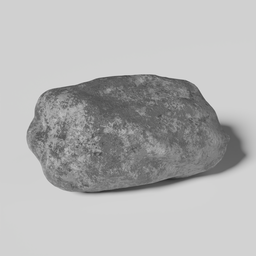
Label: nature